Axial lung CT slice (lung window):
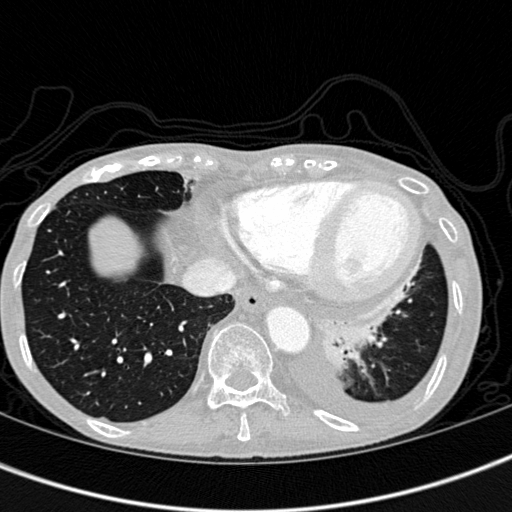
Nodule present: no